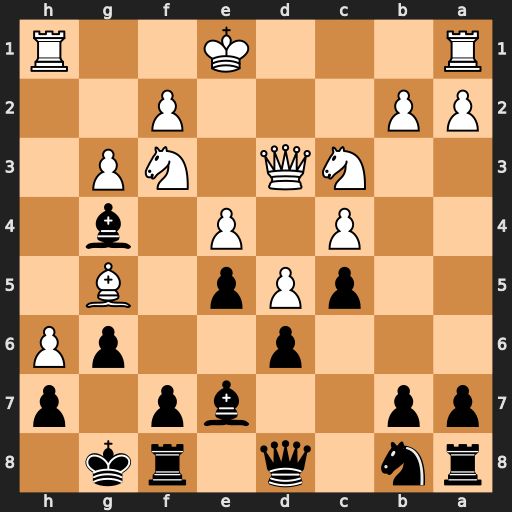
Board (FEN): rn1q1rk1/pp2bp1p/3p2pP/2pPp1B1/2P1P1b1/2NQ1NP1/PP3P2/R3K2R
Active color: b
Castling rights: KQ
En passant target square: -
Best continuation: Bxg5 Nxg5 Qxg5